Question: Salam
I have a 'ListView' in each row have a 'QuickContactBadge' image, after i 'setImageBitmap' , the background of badge image get gray or black and some times corner of images get small and rounded.
any suggestion ?
'''
try {
if (BOX.getPNs().size() == 1) {
if (QCH.getName() == null) {
holder.Badge.setImageBitmap(null);
holder.Badge.setImageResource(R.drawable.unknown);
} else {
if (QCH.holder.tId == null || QCH.holder.tId == 0) {
holder.Badge.setImageBitmap(null);
holder.Badge.setImageResource(R.drawable.personal);
} else {
holder.Badge.setImageResource(0);
holder.Badge.setImageBitmap(QCH.getThumbnail());
}
}
} else {
holder.Badge.setImageBitmap(null);
holder.Badge.setImageResource(R.drawable.multiplus);
}
holder.Badge.assignContactUri(QCH.getContactUri());
holder.Badge.setMode(ContactsContract.QuickContact.MODE_SMALL);
} catch (Exception e) {
}
'''
sory for the poor quality image

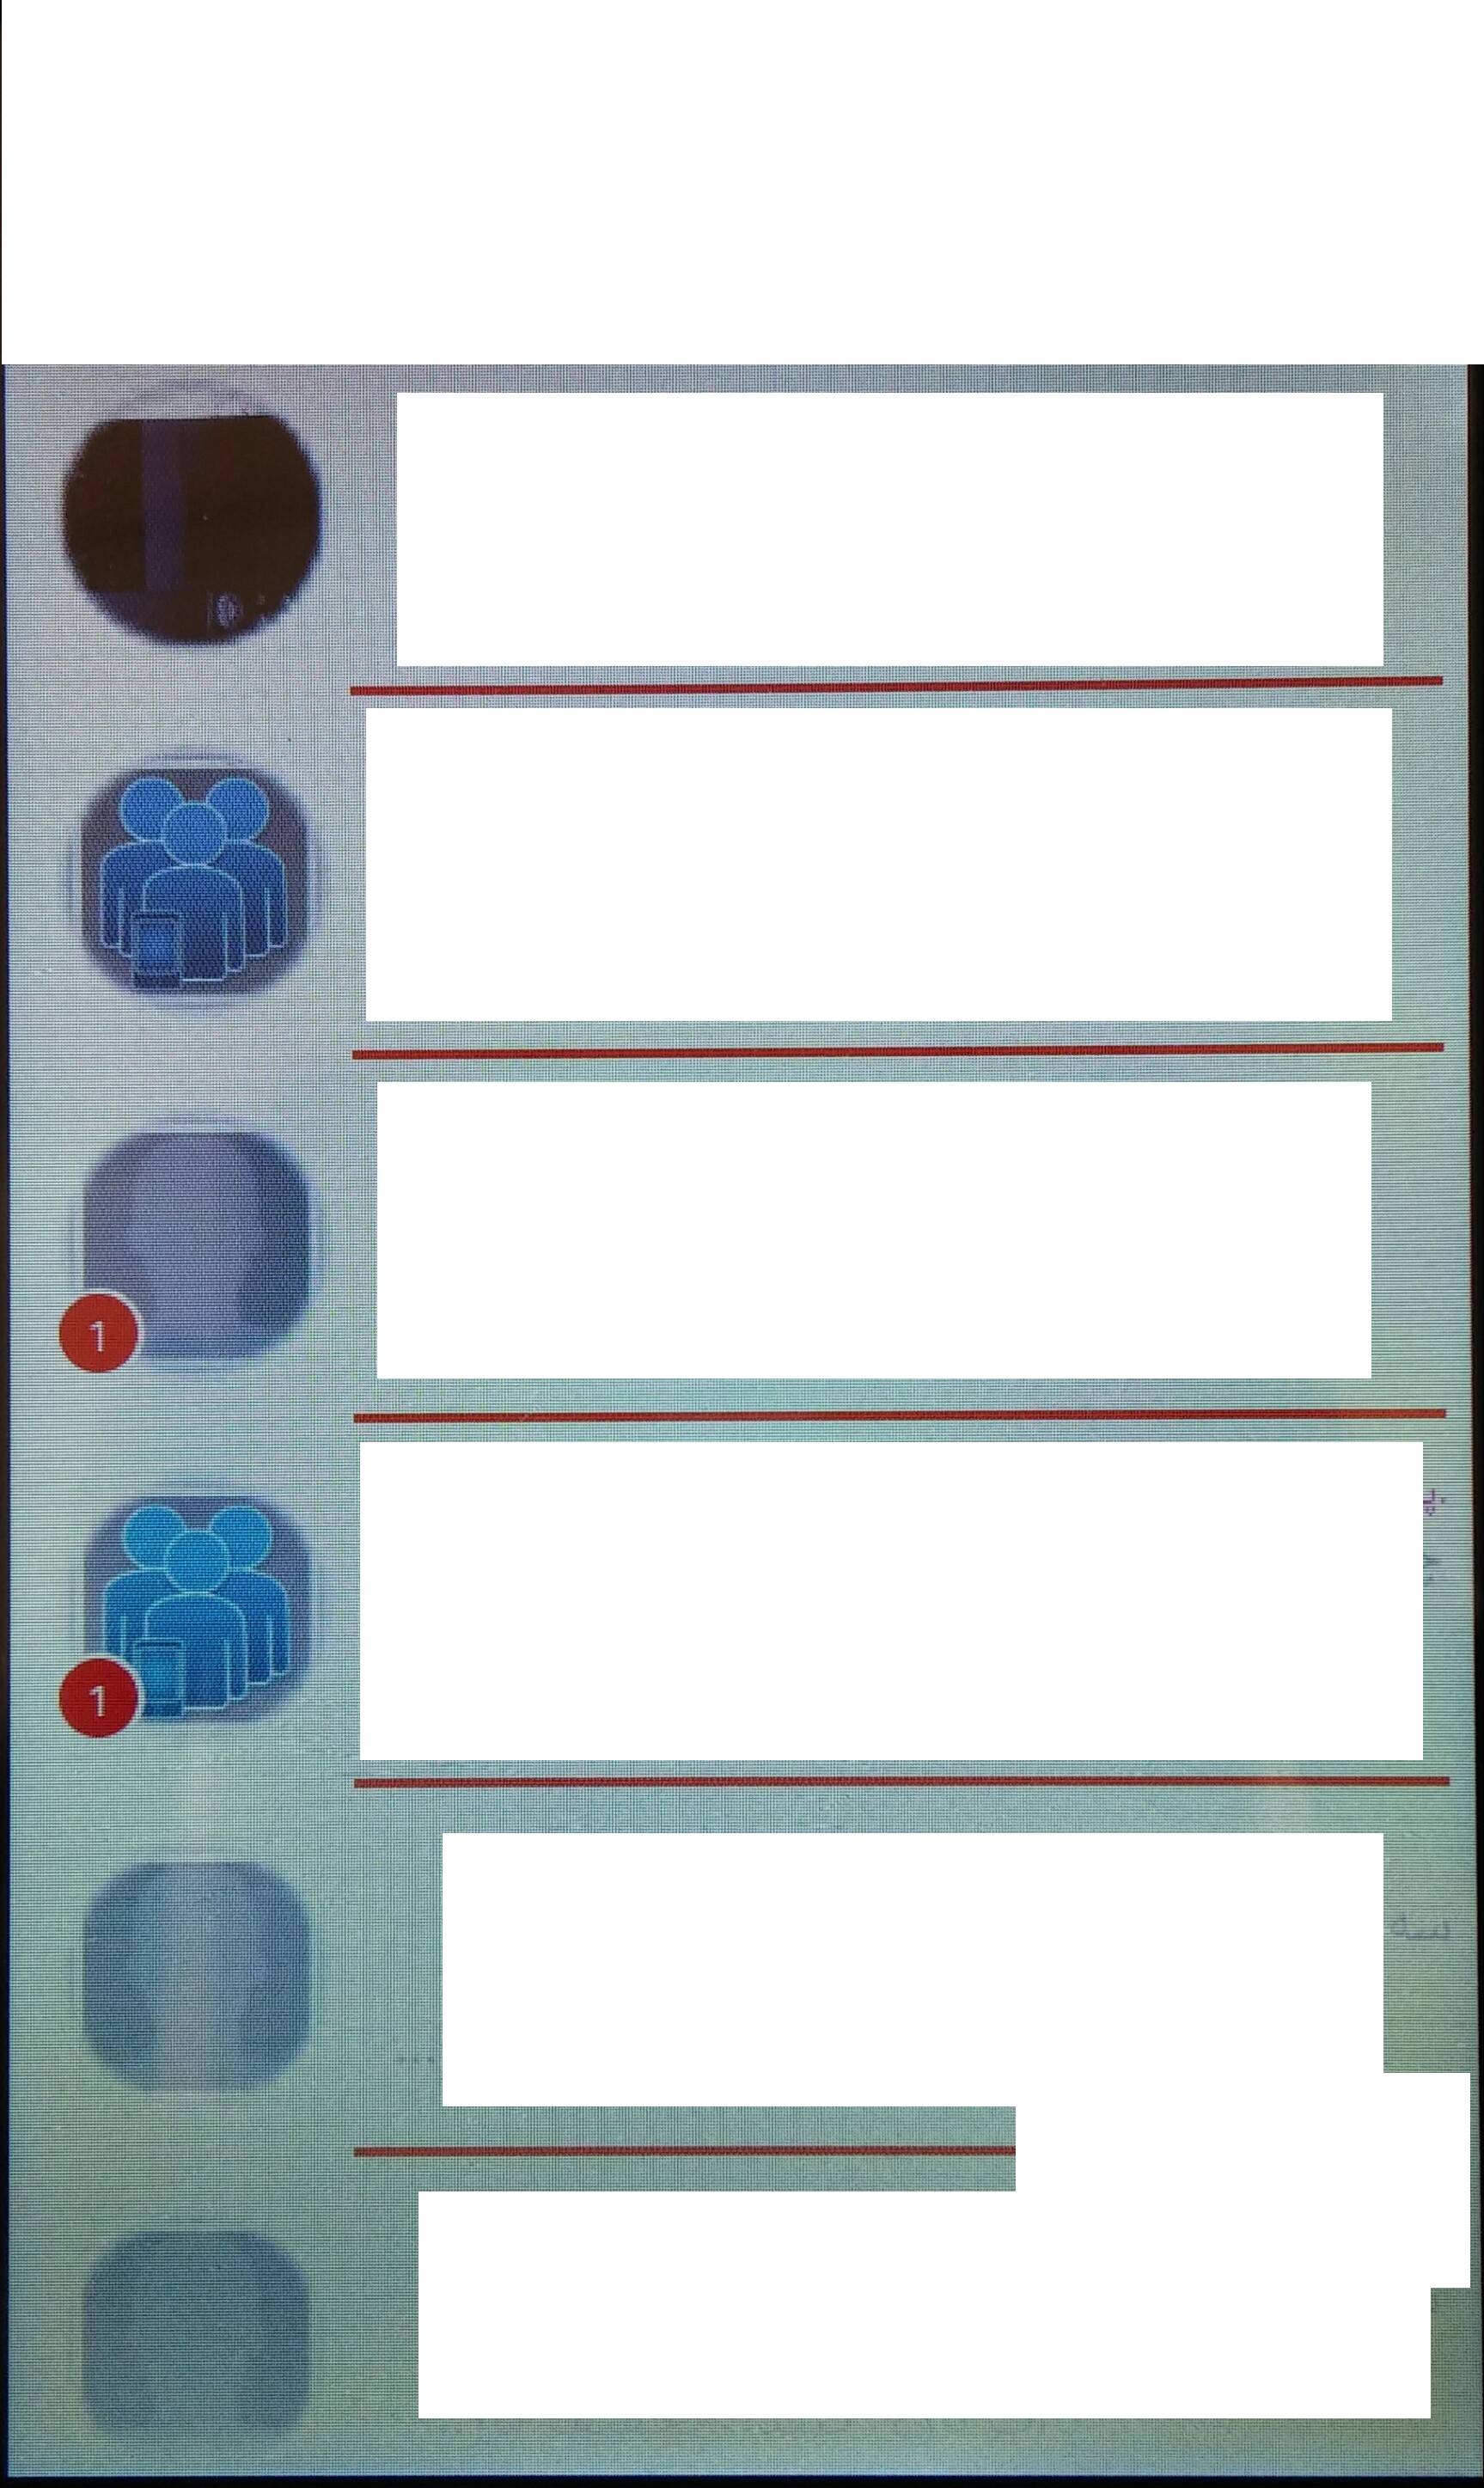
Answer: the problem was Badge.assignContactUri(); , when i replace it my little problem was solved